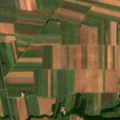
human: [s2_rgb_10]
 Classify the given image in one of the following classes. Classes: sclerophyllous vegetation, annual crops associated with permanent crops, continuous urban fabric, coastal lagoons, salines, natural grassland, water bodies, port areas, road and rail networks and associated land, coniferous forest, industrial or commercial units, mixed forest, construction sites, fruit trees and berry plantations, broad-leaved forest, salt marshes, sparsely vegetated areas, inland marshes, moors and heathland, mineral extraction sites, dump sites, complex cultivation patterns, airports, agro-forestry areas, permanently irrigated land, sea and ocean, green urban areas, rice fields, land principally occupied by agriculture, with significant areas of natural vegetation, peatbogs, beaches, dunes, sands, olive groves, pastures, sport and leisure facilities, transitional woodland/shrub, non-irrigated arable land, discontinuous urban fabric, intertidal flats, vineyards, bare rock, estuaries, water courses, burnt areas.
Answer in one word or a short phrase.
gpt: non-irrigated arable land, land principally occupied by agriculture, with significant areas of natural vegetation